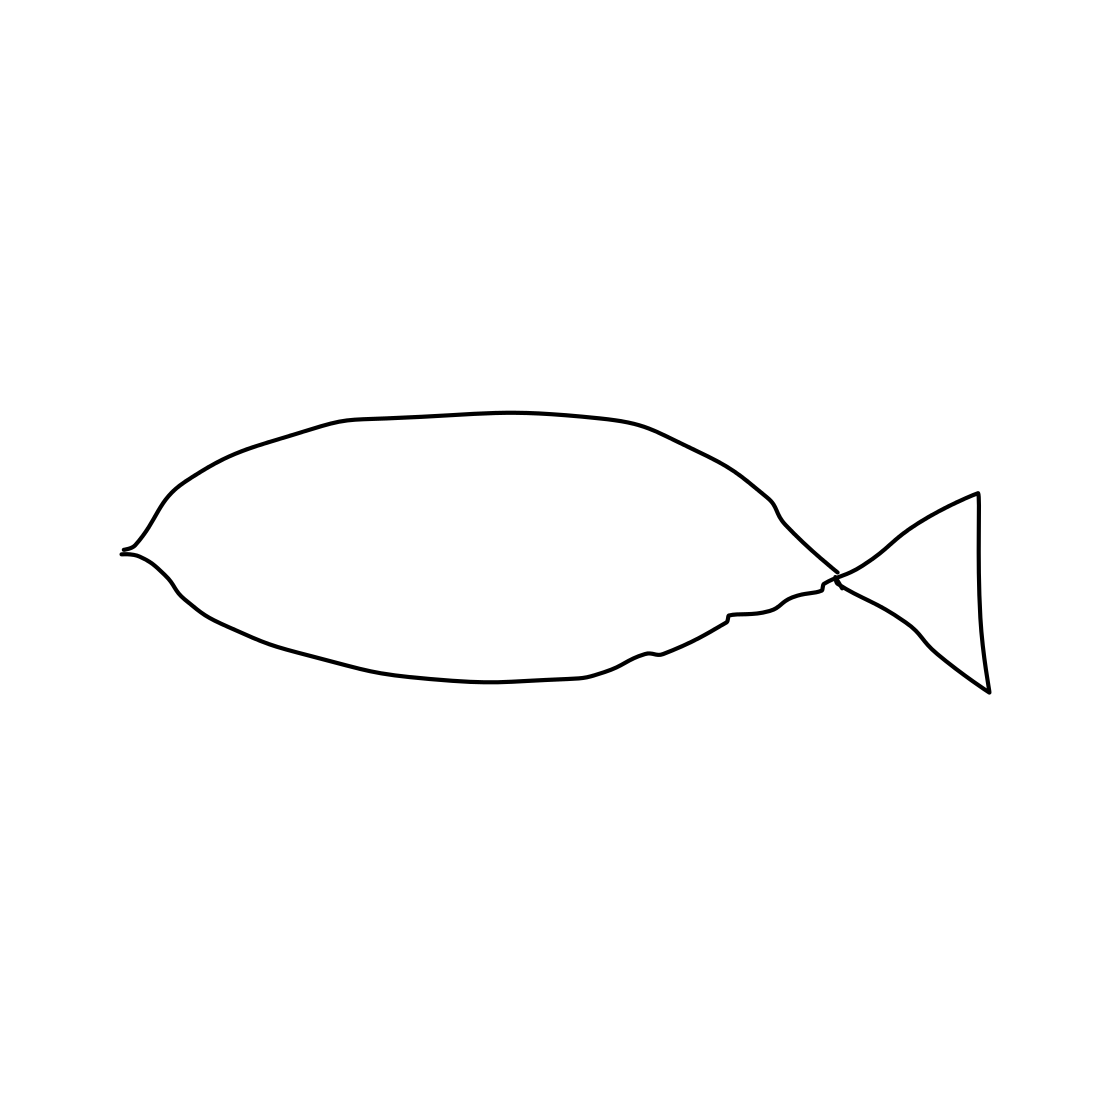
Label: fish